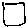
Label: square